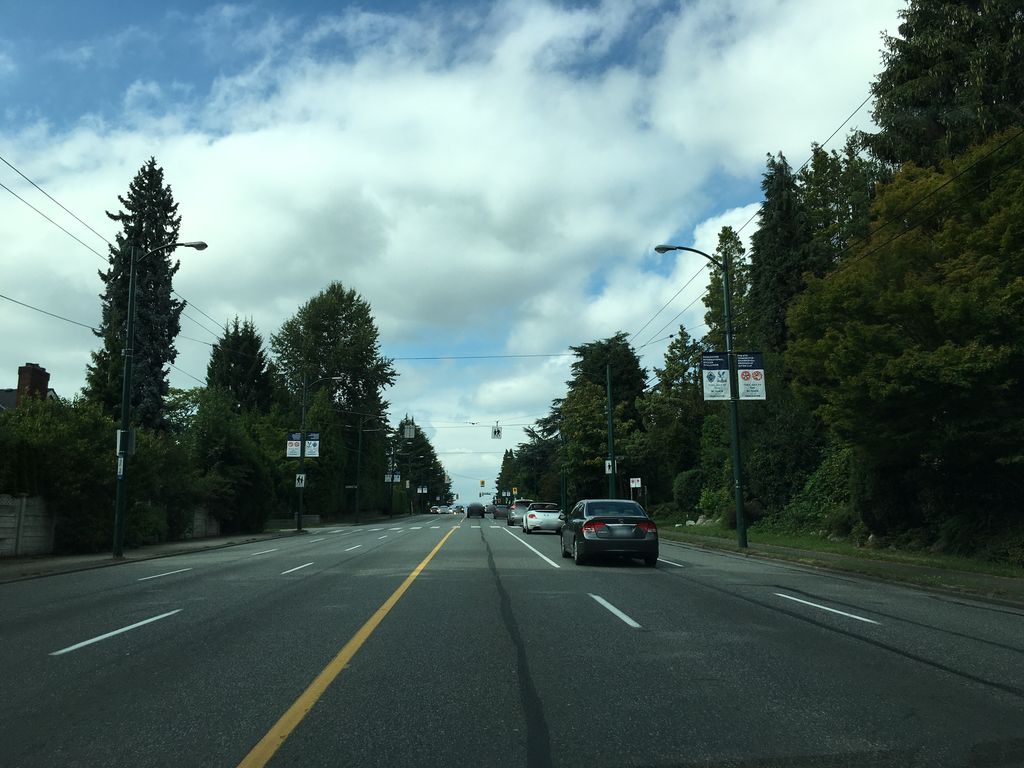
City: vancouver